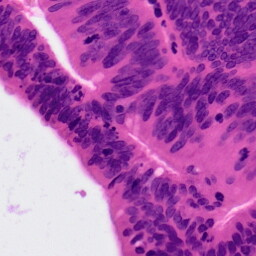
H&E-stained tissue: Colon